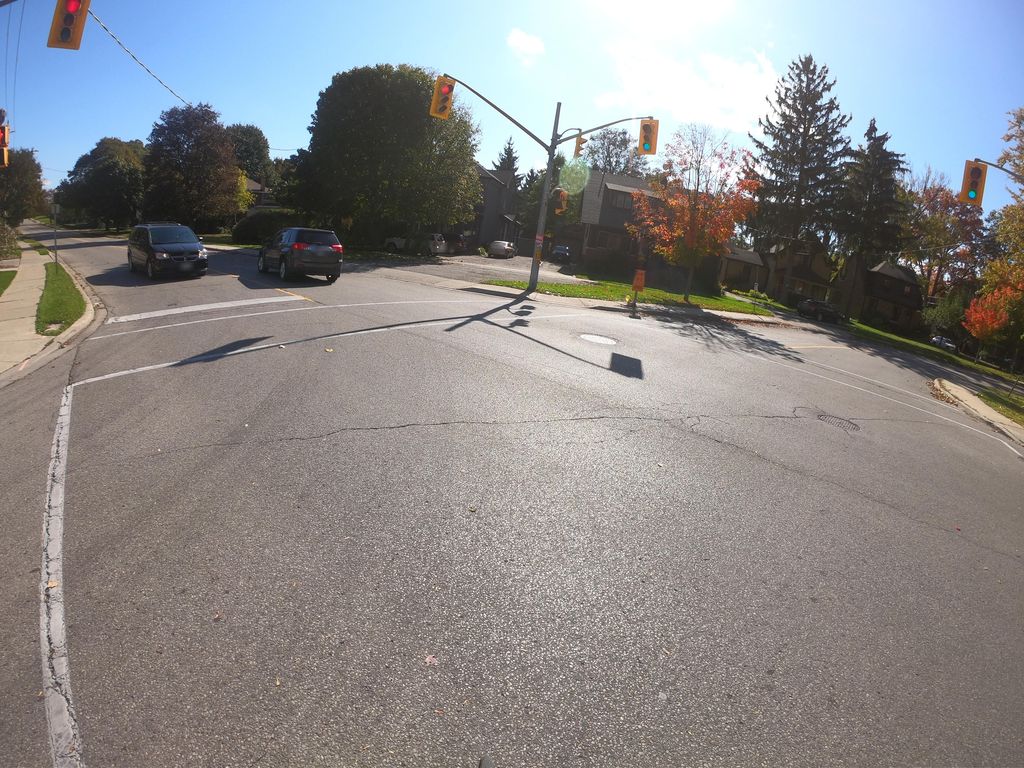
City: kitchener-waterloo